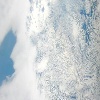
Label: cloud